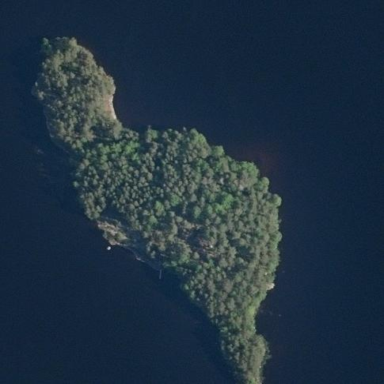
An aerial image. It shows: Islet.